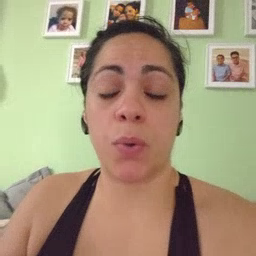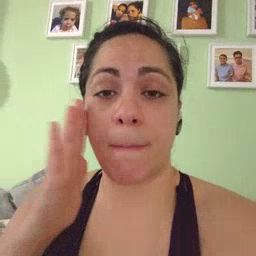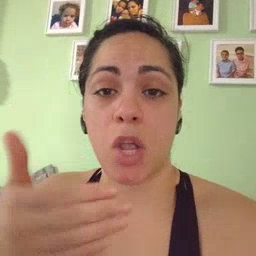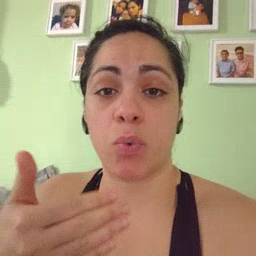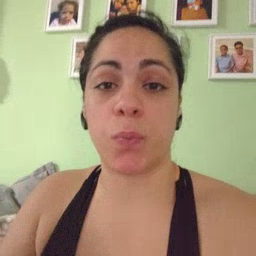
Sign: bedroom